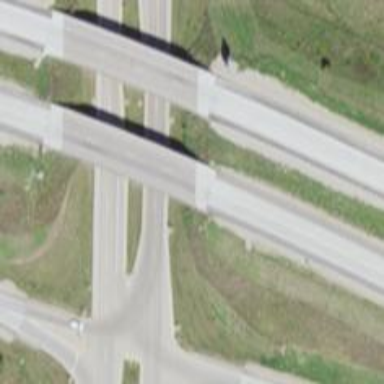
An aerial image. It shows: Primary highway bridge on expressway.